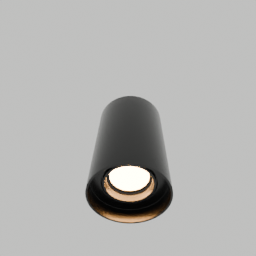
Label: lighting